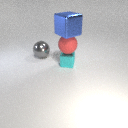
large blue metal cube above small cyan metal cube